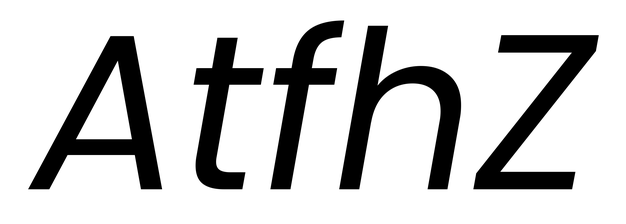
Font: Poppins-Italic